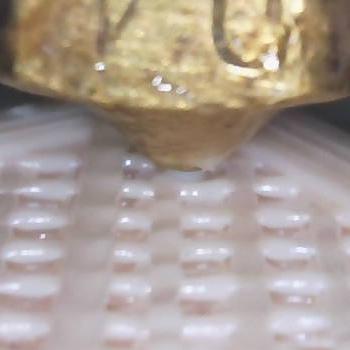
Flow rate: 188%